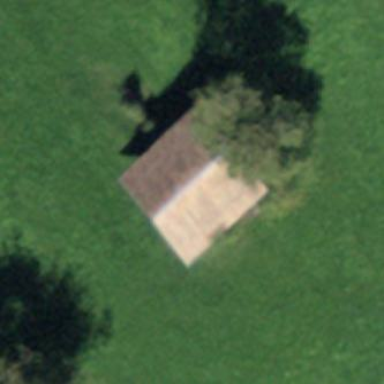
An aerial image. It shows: Rural barn.